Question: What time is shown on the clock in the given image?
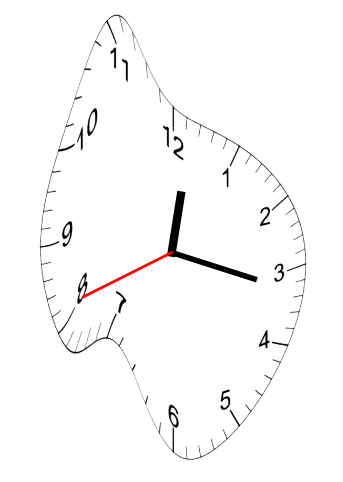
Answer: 12:16:41